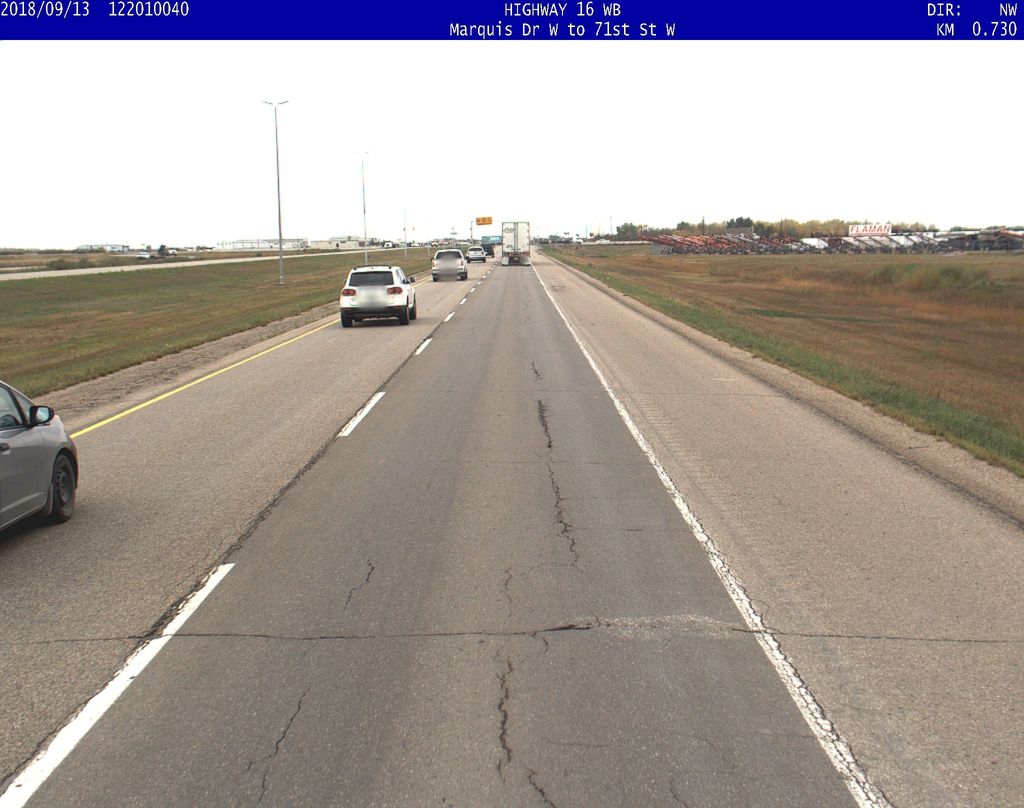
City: saskatoon